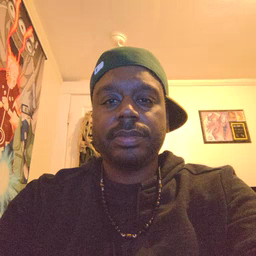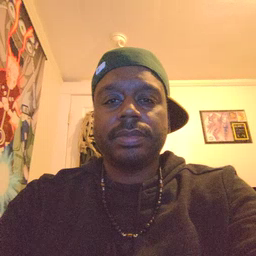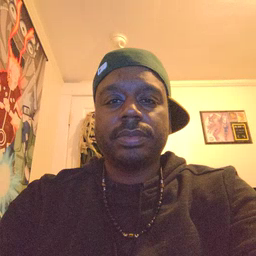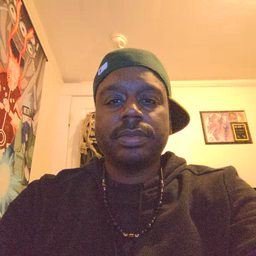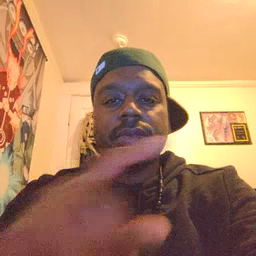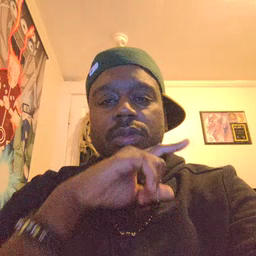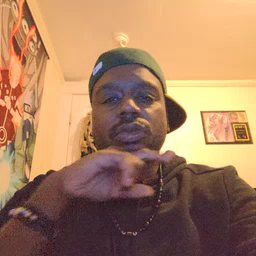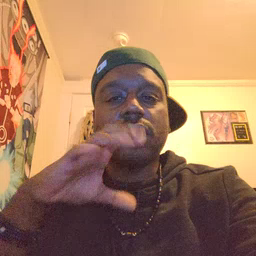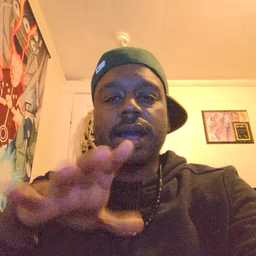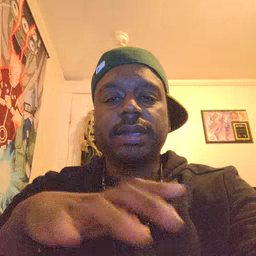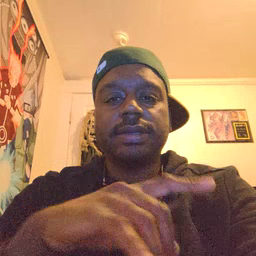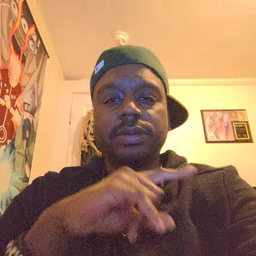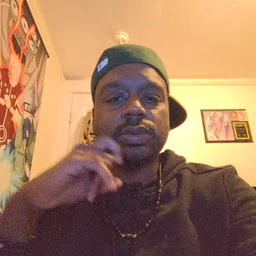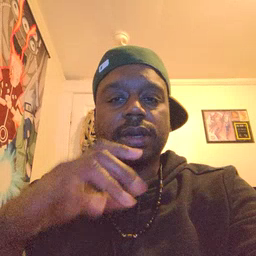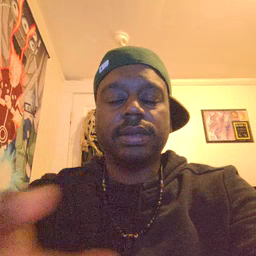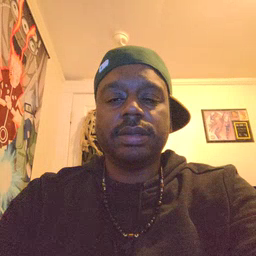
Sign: dryer